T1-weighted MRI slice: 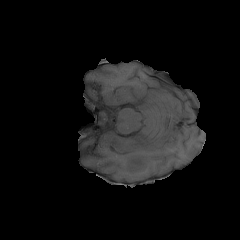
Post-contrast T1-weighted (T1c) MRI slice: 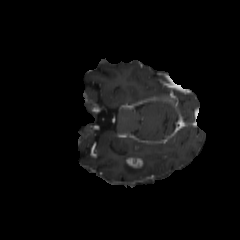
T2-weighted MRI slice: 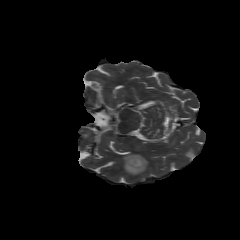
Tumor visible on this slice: yes